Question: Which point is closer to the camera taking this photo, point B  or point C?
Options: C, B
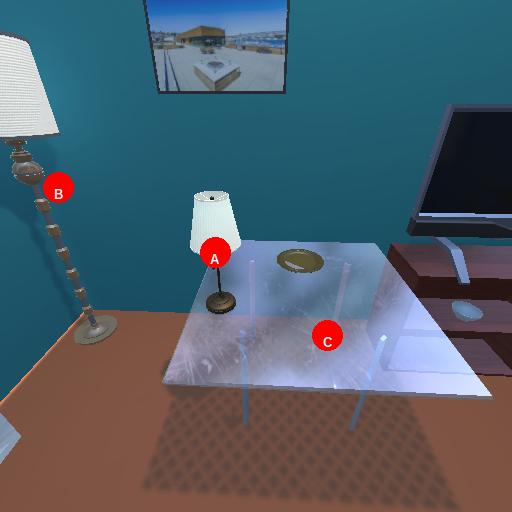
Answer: C